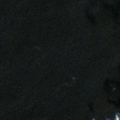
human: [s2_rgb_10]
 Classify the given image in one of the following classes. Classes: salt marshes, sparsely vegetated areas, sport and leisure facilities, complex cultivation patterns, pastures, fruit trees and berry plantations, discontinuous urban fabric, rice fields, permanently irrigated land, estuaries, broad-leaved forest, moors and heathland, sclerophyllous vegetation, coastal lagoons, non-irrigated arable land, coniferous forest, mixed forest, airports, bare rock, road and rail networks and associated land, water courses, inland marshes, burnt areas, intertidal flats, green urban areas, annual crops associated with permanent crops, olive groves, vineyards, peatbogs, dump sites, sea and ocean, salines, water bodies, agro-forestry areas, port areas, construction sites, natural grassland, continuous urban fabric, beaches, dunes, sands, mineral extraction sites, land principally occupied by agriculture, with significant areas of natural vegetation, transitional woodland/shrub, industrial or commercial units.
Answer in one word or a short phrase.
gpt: water bodies